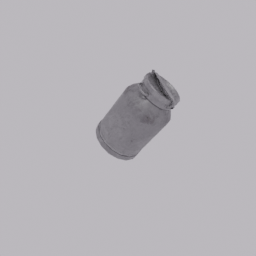
Label: tools